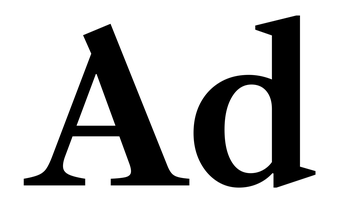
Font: LibreCaslonText_SemiBold